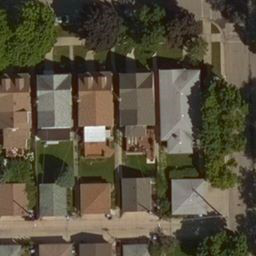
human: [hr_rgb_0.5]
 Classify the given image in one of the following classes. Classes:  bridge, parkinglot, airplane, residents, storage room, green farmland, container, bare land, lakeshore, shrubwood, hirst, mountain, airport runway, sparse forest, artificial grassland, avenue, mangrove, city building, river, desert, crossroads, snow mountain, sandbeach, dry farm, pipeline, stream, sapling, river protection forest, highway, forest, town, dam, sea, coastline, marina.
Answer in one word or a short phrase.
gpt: residents